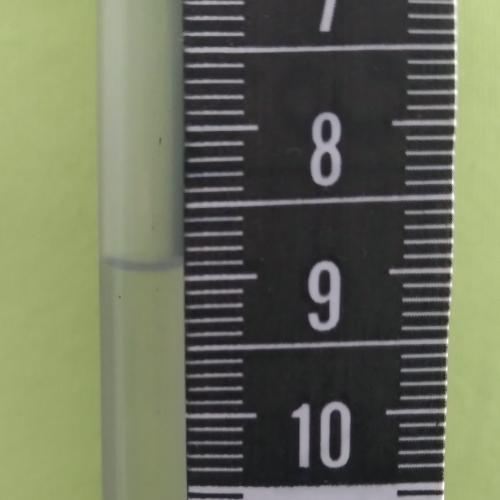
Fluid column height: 8.9 cm